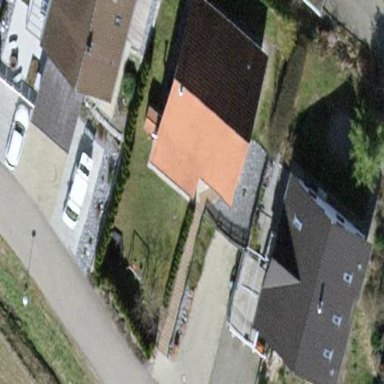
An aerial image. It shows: Detached building with gabled roof.